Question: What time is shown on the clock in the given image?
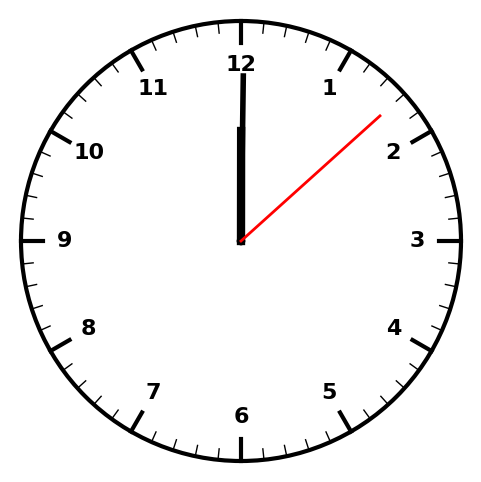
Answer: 12:00:08